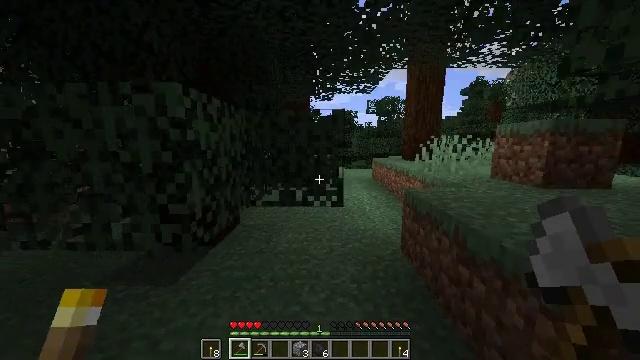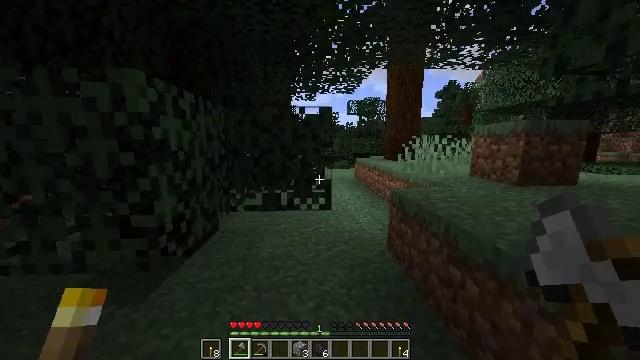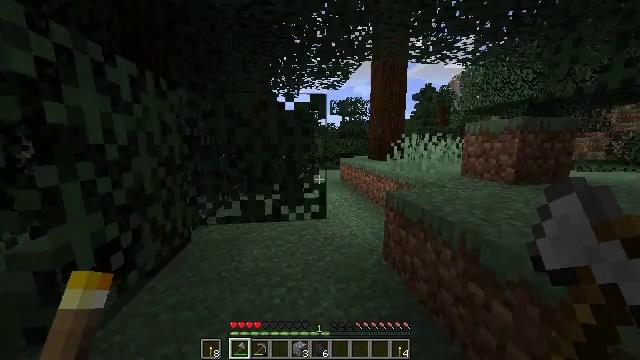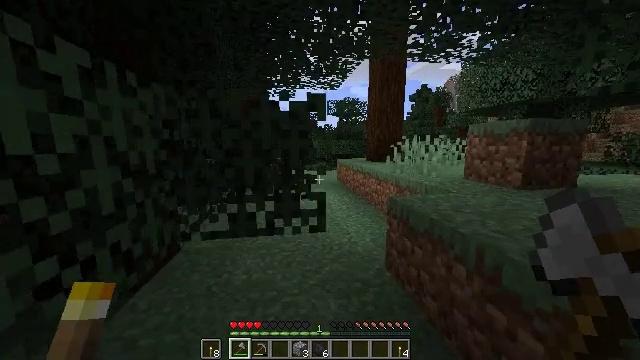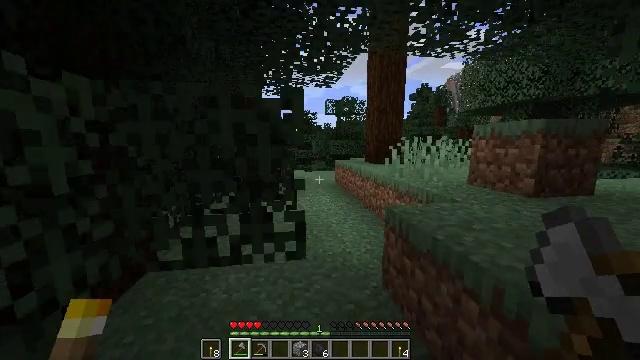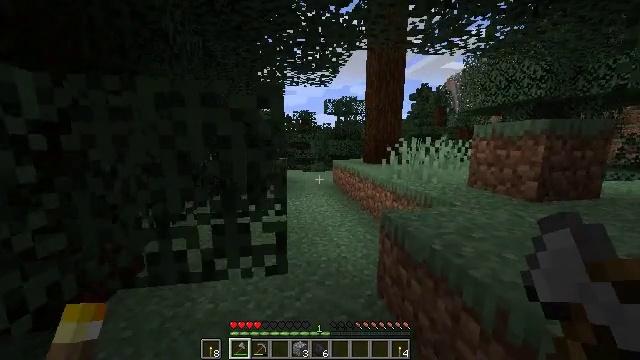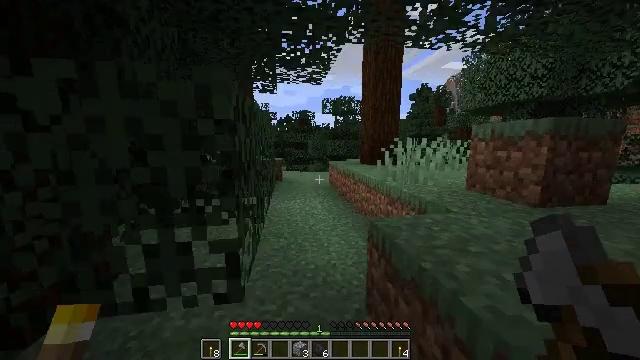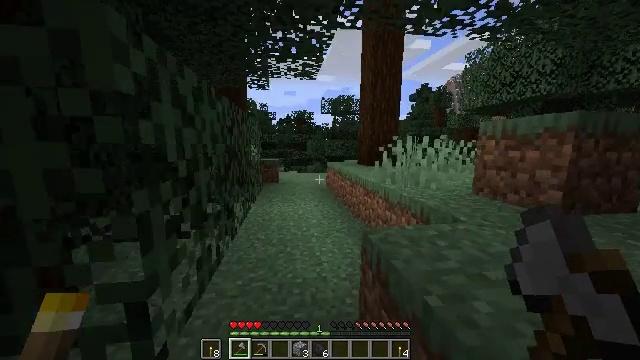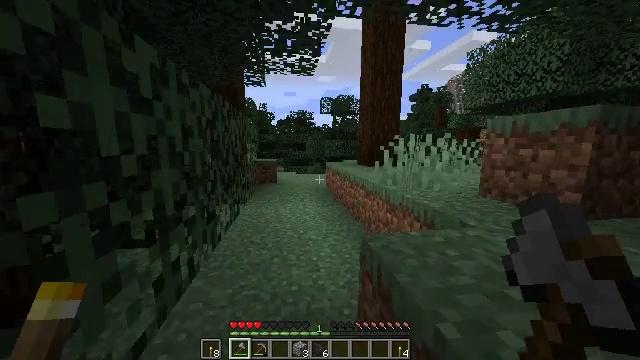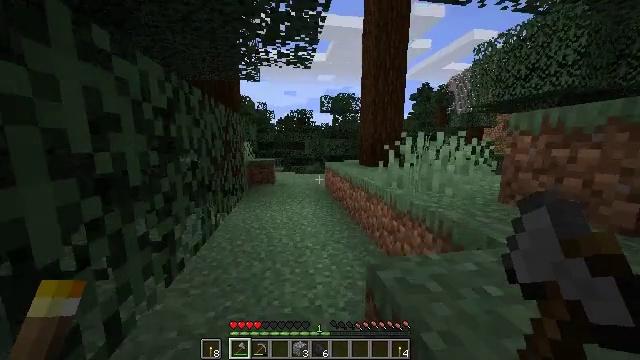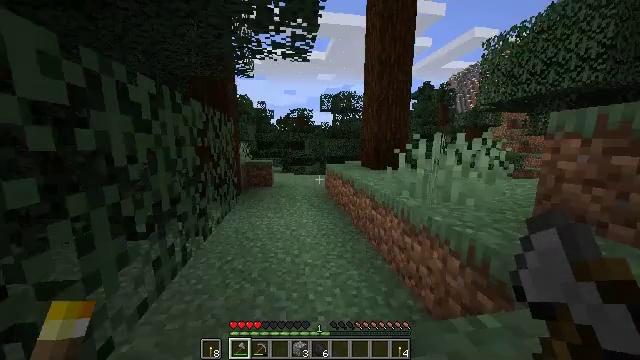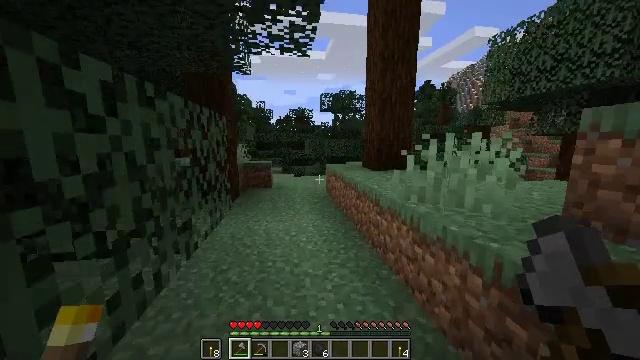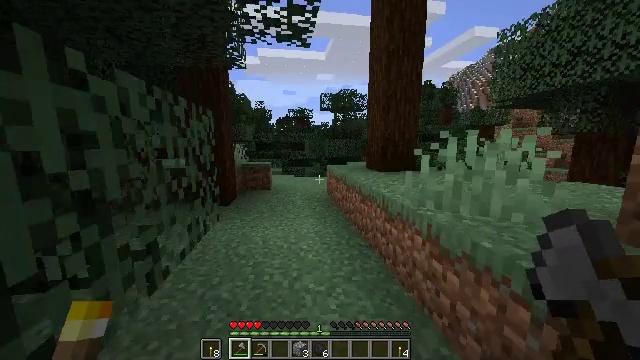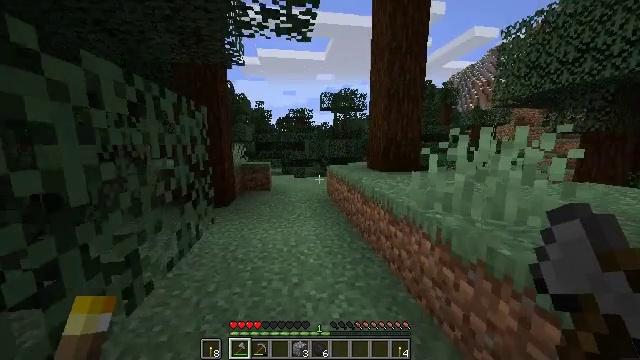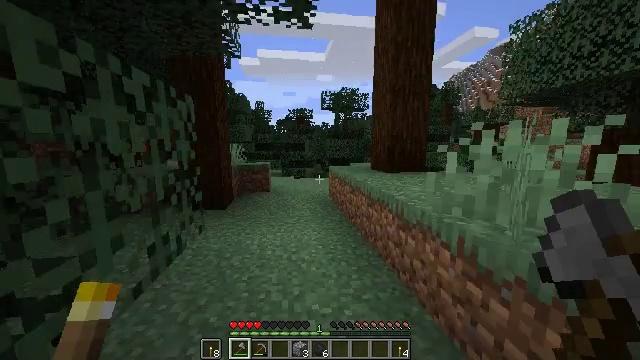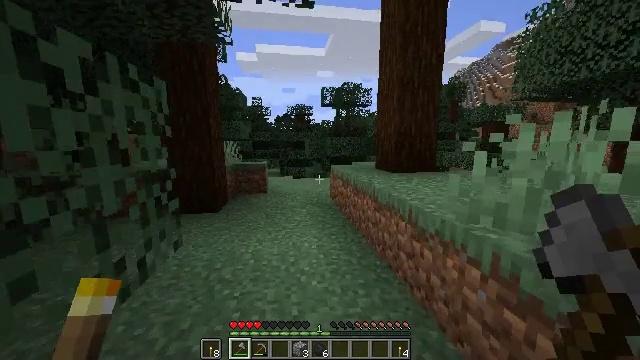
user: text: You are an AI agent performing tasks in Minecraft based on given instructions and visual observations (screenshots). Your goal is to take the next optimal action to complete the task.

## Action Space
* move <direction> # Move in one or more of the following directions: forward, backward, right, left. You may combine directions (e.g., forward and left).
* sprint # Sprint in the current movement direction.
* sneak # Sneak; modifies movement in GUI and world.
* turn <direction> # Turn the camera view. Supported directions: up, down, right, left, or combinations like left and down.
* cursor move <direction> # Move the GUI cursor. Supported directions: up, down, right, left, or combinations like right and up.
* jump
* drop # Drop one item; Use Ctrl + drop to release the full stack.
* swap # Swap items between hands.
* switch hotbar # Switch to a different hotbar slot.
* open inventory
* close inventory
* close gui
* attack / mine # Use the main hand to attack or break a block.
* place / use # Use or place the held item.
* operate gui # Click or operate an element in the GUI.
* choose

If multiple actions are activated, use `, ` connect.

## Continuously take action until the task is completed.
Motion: motion action
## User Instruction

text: Hunt animals.
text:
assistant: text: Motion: move forward, sprint, turn right
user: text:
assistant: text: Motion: move forward, sprint, turn right
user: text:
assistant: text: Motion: move forward and move right, sprint
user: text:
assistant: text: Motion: move forward and move right, sprint
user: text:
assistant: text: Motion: move forward and move right, sprint
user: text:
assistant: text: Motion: move forward, sprint
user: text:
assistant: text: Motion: move forward, sprint
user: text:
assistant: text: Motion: move forward, sprint
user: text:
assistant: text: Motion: move forward, sprint
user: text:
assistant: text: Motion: move forward, sprint
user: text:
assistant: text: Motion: move forward, sprint
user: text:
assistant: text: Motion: move forward, sprint
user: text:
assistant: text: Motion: move forward, sprint
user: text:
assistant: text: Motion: move forward, sprint
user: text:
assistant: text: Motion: move forward, sprint
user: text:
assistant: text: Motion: move forward, sprint
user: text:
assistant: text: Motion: move forward, sprint
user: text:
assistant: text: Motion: move forward, sprint
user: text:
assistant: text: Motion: move forward, sprint
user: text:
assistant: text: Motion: move forward, sprint
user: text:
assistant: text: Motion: move forward, sprint
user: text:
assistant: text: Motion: move forward, sprint
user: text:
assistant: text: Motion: move forward, sprint
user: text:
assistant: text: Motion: move forward, sprint
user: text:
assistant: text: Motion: move forward, sprint, jump
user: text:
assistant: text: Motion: move forward, sprint, jump
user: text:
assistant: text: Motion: move forward, sprint, jump
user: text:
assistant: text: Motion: move forward, sprint, jump
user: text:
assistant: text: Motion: move forward, sprint, jump
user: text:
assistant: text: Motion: move forward, sprint, turn right and down, jump